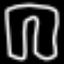
Label: pants